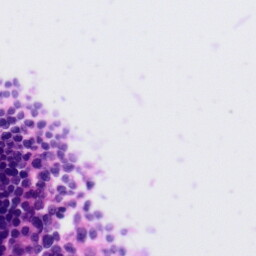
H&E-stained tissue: Tonsil